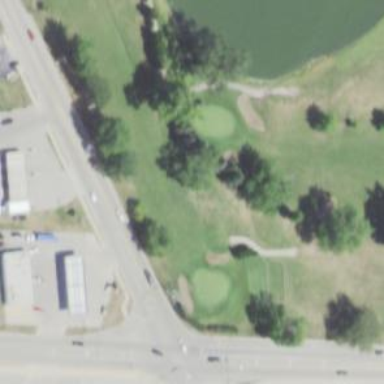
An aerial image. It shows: View of golf hole.